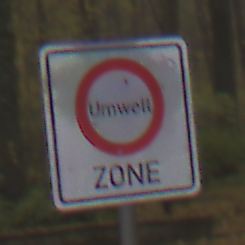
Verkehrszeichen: BeginnUmweltzone
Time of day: MorningAfternoon
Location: Outdoor (Nature)
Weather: Overcast
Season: Autumn
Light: Natural